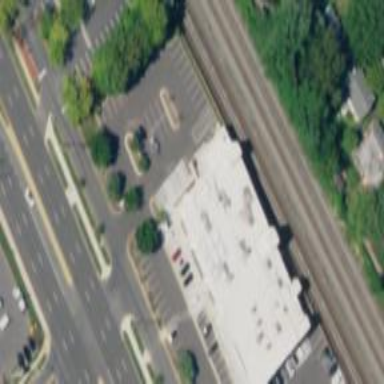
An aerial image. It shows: Retail building.